Field crop: maize
Growth stage: 1
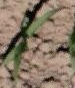
Species: maize